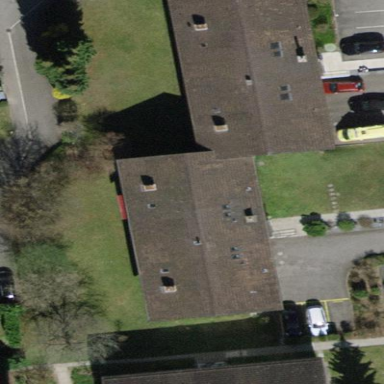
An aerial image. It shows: Pitched roof building.